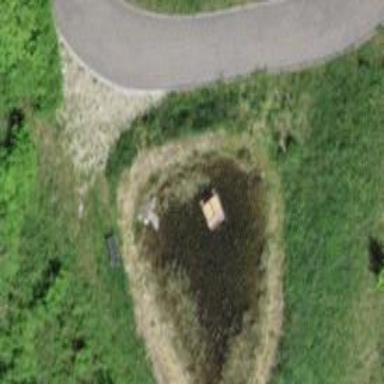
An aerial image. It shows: Pond surrounded by natural water.